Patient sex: F
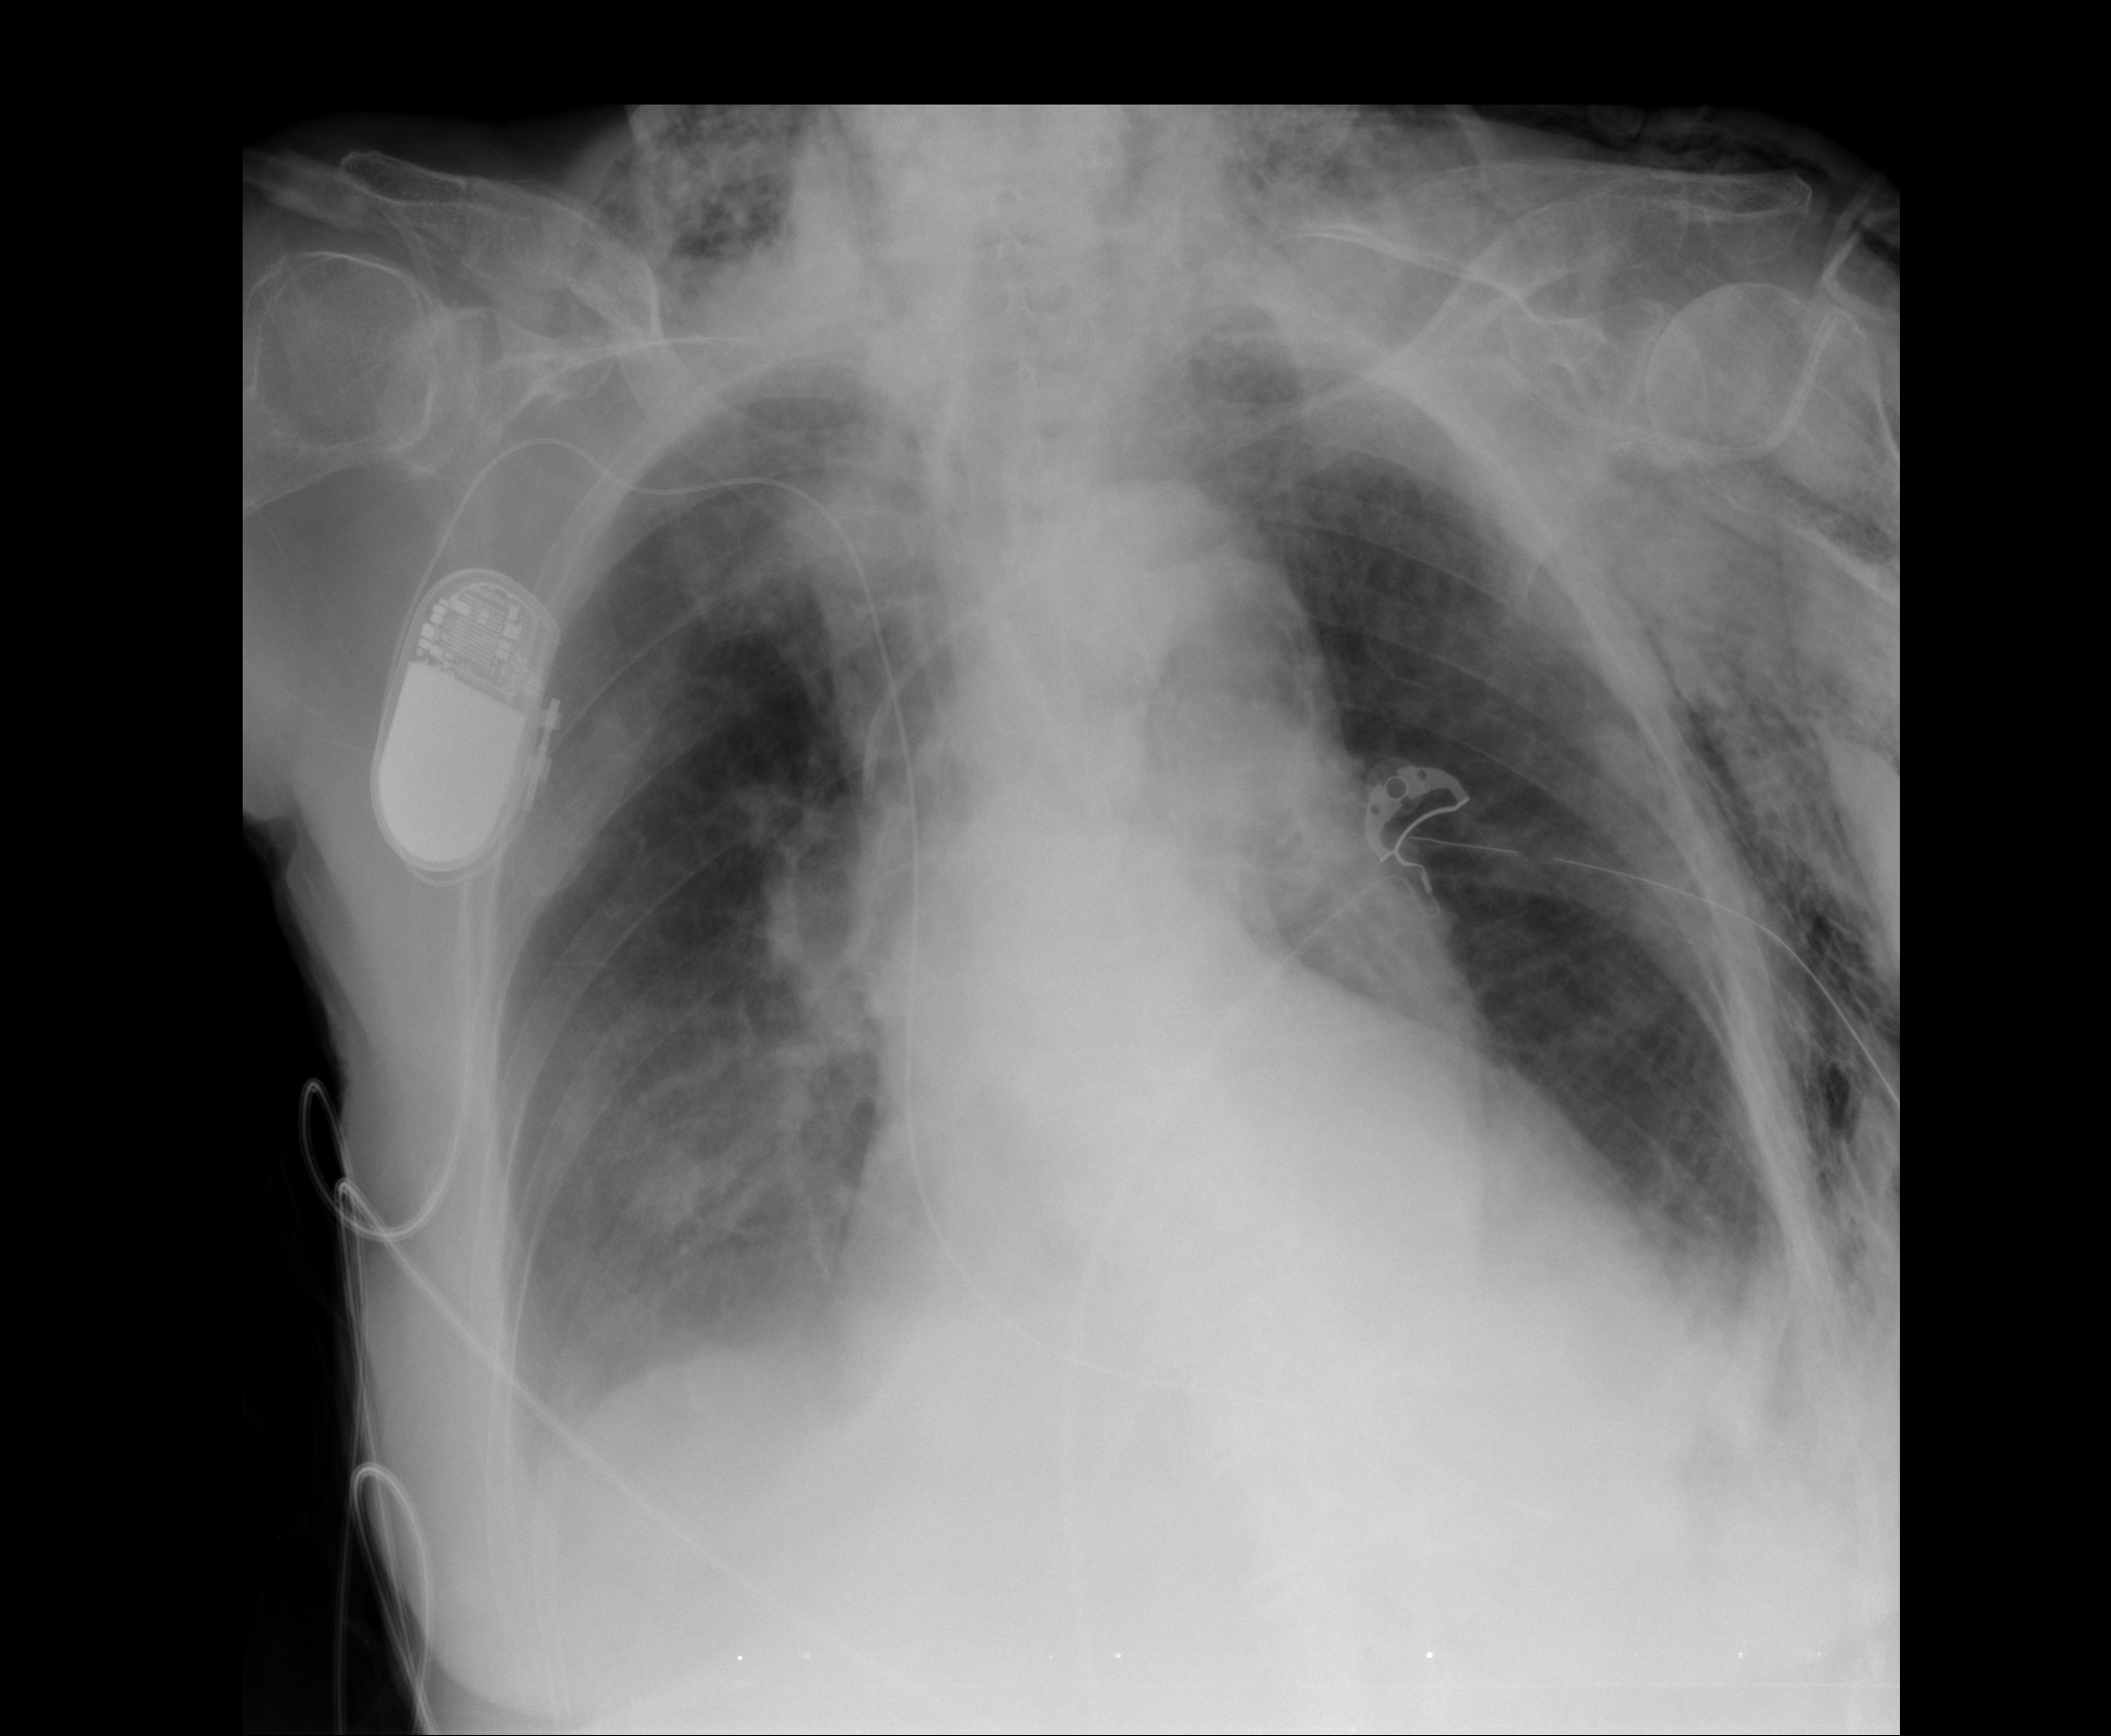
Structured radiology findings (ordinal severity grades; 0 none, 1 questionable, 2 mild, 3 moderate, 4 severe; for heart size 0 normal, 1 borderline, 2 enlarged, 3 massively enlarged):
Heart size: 2
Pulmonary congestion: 0
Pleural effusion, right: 2
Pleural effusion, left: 2
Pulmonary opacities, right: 0
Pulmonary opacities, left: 0
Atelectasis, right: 1
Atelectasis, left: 2